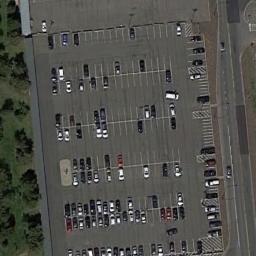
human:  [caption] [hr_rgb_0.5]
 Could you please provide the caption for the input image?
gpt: There are some cars on the parking lot .

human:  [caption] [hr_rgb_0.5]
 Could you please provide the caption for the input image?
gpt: Many cars are in the parking lot .

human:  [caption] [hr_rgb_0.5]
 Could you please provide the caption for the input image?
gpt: Six rows of cars were parked in the parking lot .

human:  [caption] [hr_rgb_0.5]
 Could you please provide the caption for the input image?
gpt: The parking lot has some parked cars but lots of parking spaces are still empty .

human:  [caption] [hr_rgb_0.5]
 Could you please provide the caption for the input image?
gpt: There are some green trees beside the parking lot .